Field crop: tomato
Growth stage: 1
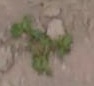
Species: portulaca